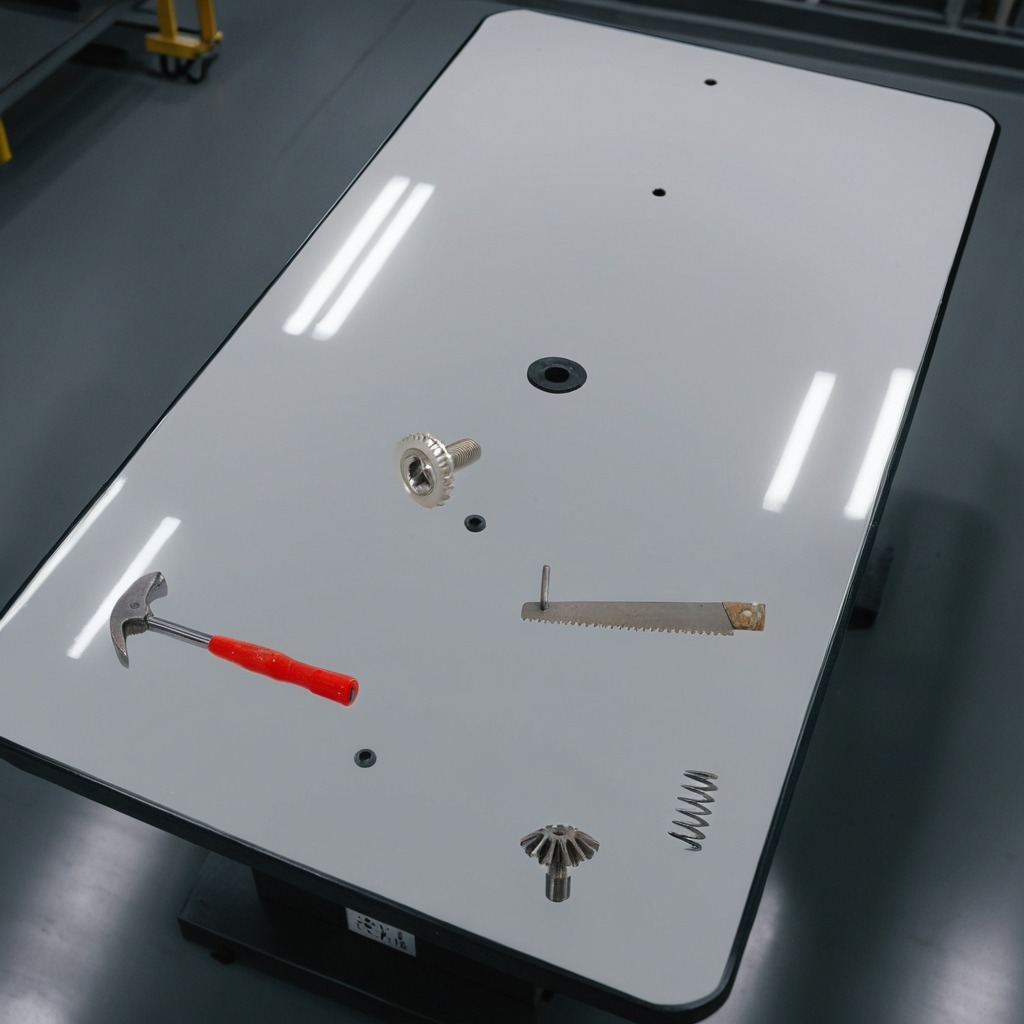
A hammer, a metal screw, a metal spring, and a metal saw are lying on the table.